Field crop: maize
Growth stage: 2
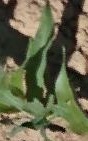
Species: maize